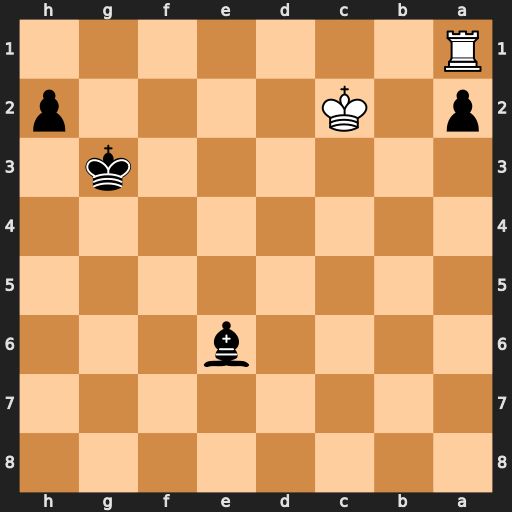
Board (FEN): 8/8/4b3/8/8/6k1/p1K4p/R7
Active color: b
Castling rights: -
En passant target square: -
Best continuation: Bf5+ Kb3 Bb1